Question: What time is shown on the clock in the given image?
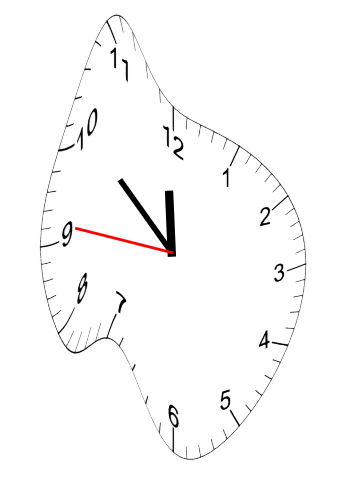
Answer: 11:51:46